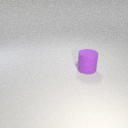
large purple rubber cylinder